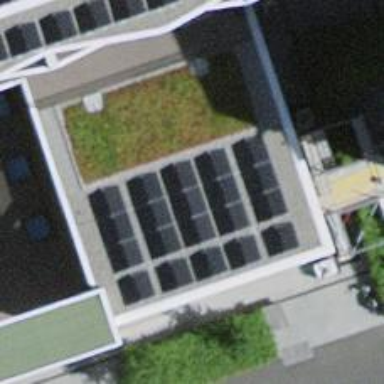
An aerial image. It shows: Solar power generator using photovoltaic panels.